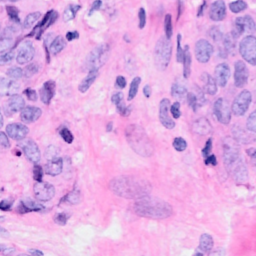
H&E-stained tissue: Breast